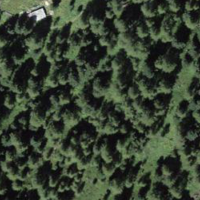
EUNIS habitat code: 43
Species observed at this site:
Gentiana bavarica